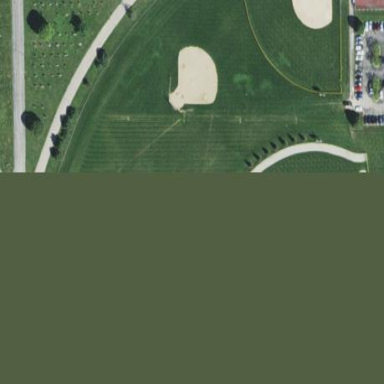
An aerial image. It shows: Baseball pitch for leisure and sports activities.